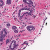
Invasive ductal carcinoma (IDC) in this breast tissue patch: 0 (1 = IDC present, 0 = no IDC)